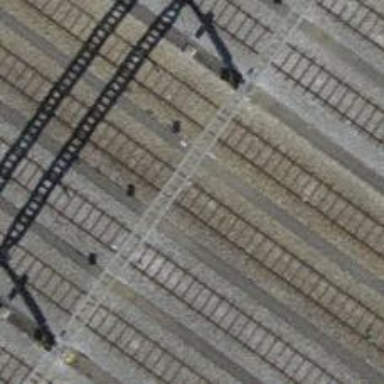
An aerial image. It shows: Railway yard with one track in service.